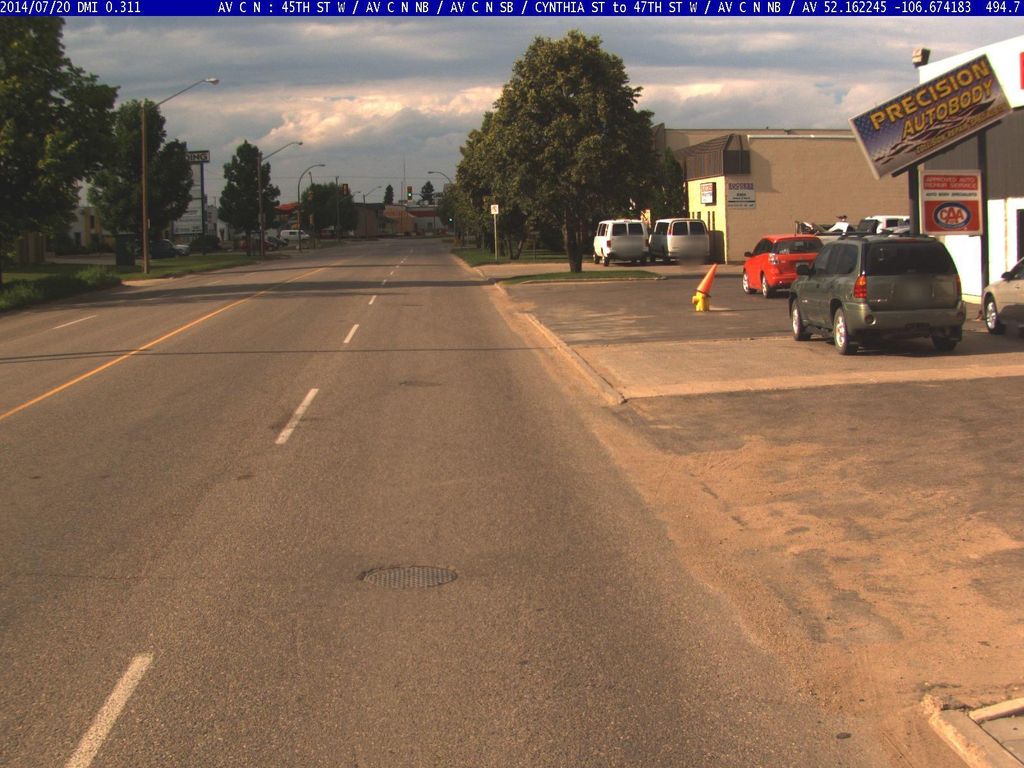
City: saskatoon